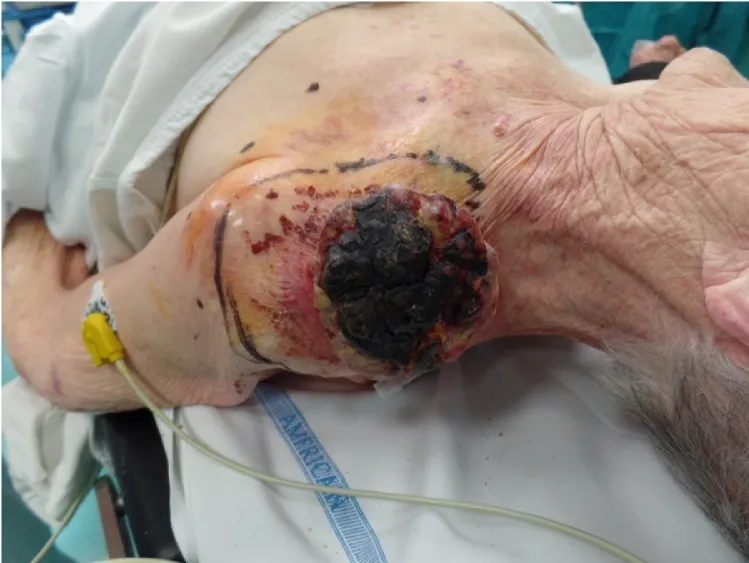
Clinical presentation of the tumor.
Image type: medical_photograph (skin_photograph)